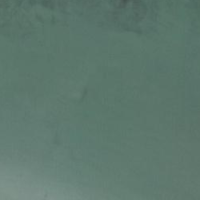
EUNIS habitat code: 14
Species observed at this site:
Podiceps cristatus
Mergus serrator
Anas platyrhynchos
Larus canus
Bucephala clangula
Aegithalos caudatus
Gallinago gallinago
Calidris alpina
Chroicocephalus ridibundus
Phalacrocorax carbo
Mareca strepera
Mergus merganser
Milvus milvus